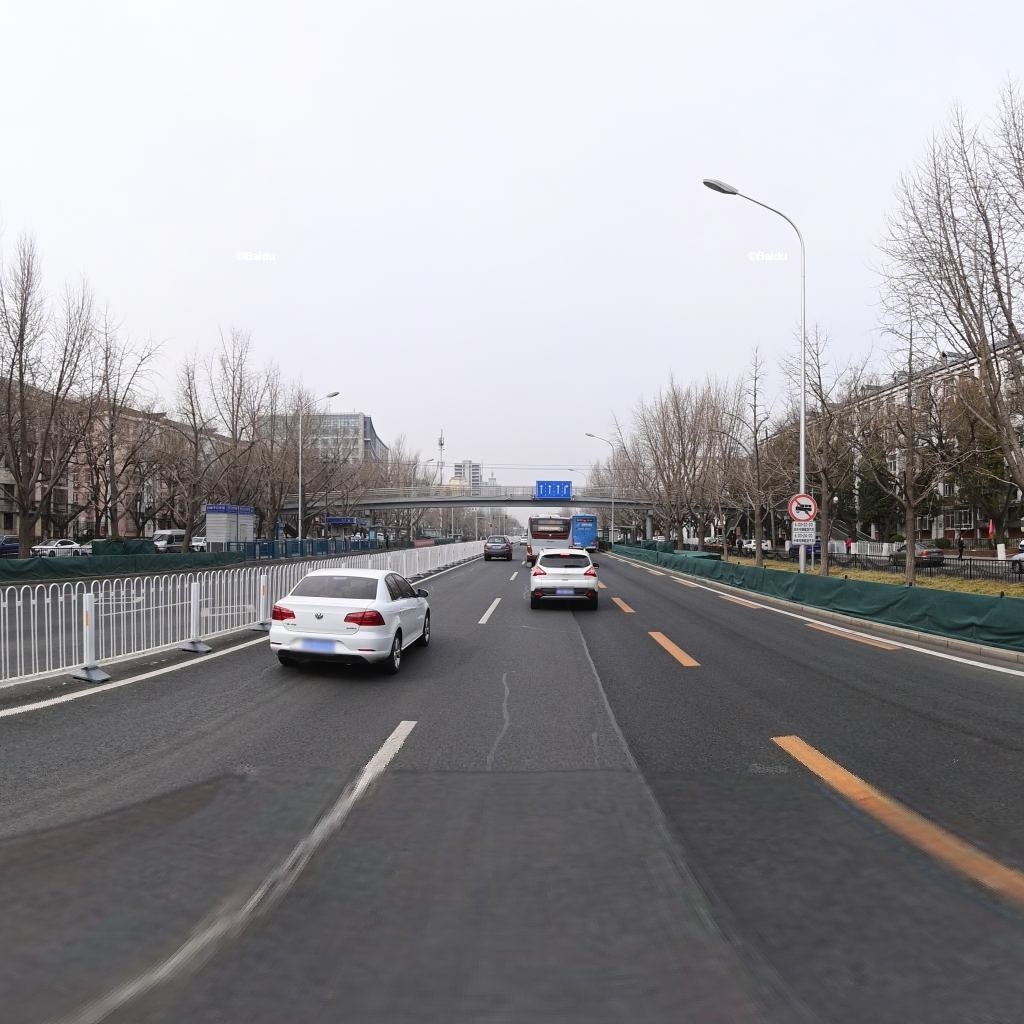
Region: Haidian
Road damage annotations: longitudinal patch, longitudinal patch, longitudinal patch, longitudinal patch, longitudinal patch